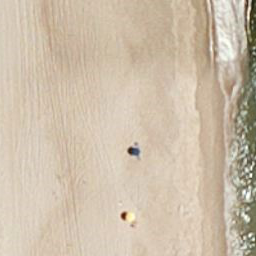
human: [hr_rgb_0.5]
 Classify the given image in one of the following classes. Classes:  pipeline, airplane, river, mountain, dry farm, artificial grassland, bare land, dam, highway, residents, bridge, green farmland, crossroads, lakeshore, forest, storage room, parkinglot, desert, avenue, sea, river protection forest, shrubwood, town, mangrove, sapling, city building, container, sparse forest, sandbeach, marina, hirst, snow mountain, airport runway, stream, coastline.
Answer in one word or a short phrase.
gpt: sandbeach